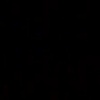
Label: space